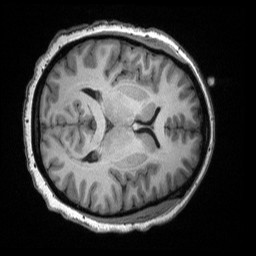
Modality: T1w
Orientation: axial
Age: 31
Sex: female